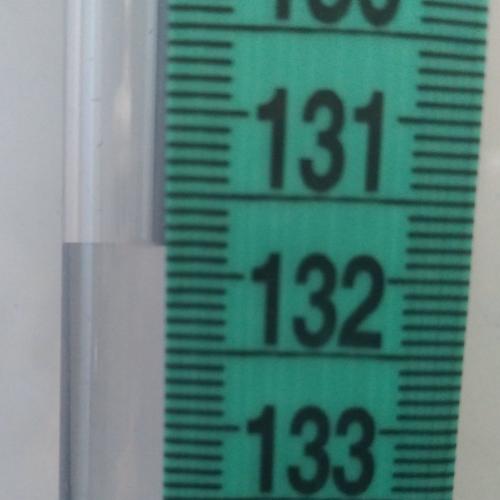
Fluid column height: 131.8 cm